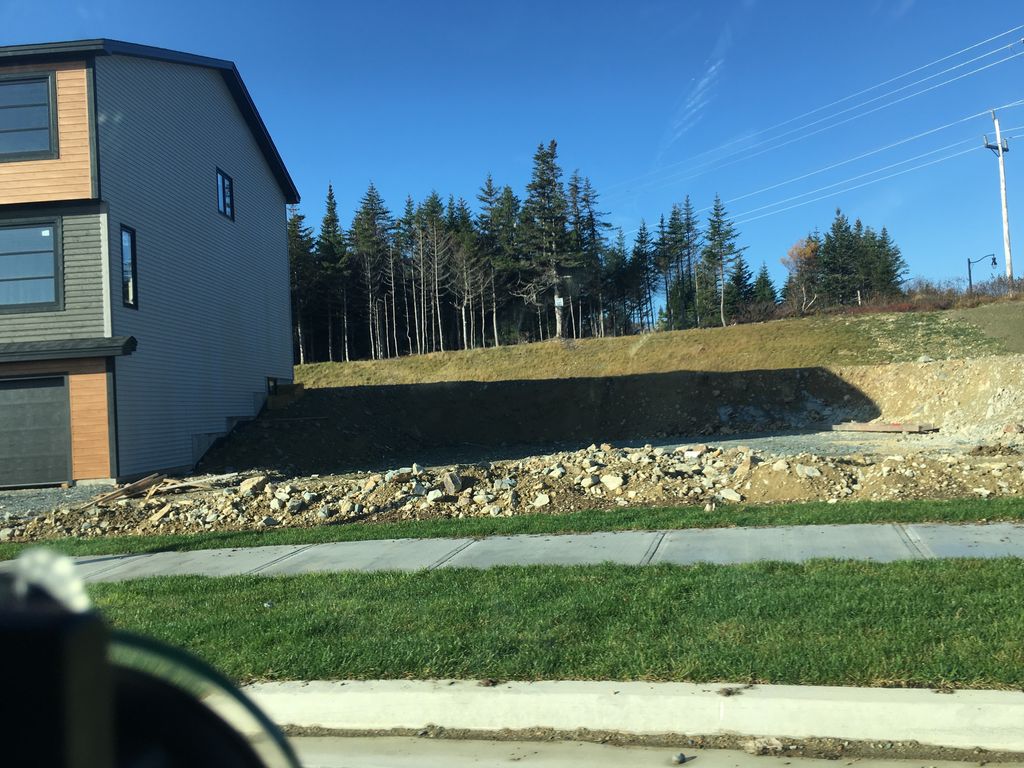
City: st_johns